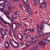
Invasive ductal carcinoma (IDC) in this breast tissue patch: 1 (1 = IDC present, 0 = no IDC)